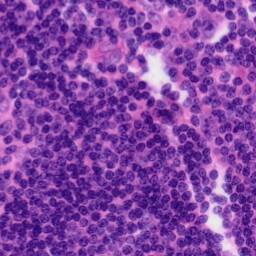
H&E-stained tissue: Tonsil